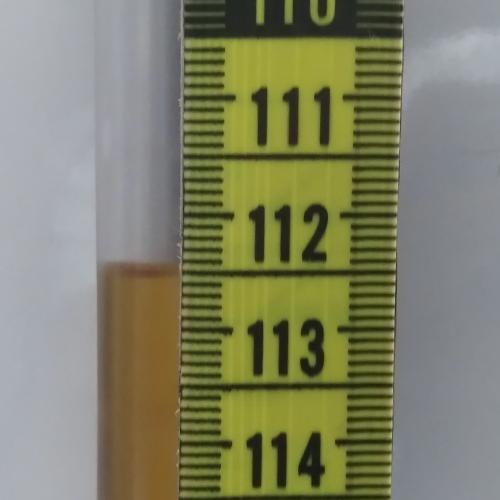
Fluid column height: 112.5 cm